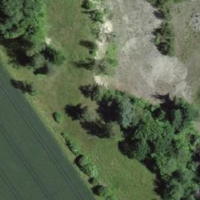
EUNIS habitat code: 45
Species observed at this site:
Vincetoxicum hirundinaria